Question: I have just started learning scala. I was trying to write a function to reverse a List of any arbitrary type.
Below is the code:
'''
def reverse [A] (l:List[A]):List[A] = {
val size:Int = lenList(l) // i have implemented this func separately
if (l.isEmpty) List()
else {
var newList = List()
for (i <- 1 to size)
{
var temp = l(size - i)
newList = newList :+ temp //type mismatch error here
}
newList
}
}'
'''
This is the error when the above code was compiled:

When I changed the 'newList' declaration to 'var newList = List<URL> the code compiled successfully.
My question is:
1. Why is there a type mismatch on the line newList = newList :+ temp when newList is of type List[Nothing] and temp is an element of type A?
2. Why does the compiler say, Found:List[A] when there is no List[A] type involved in the statement?
3. Could anybody tell me the reason why this particular type mismatch error occurred?
4. Also I want to know the reason of why the code compiled when I changed the declaration?
5. What effect my declaration had on the statement which was initially throwing the error?
I believe below error message would have been justified in this situation
'''
found:List[Nothing]
Required:List[A]
'''
rather than what I encountered:
'''
found:List[A]
Required:List[Nothing]
'''
As 'newList' of type 'List[Nothing]' was used in the statement and the element I tried to append was of 'type A' then it is understandable that required type should be 'List[A]'.
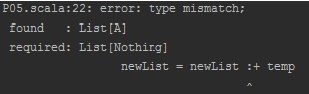
Answer: When you do:
'''
var newList = List()
'''
The type of the 'newList' is 'List[Nothing]'. And if you are new to scala, 'Nothing' is a subtype of every other type. Practically it is kind of useless, when we have to write any data to it. We will see why so.
When you do 'newList :+ temp', you are appending temp (of type 'A') to a 'List[Nothing]'. So for the compiler, the type inference predicts that this new list must be of type 'List[A]'. (Think of it as, if you creating a list of lions, birds and snakes, wont you call this new list as a list of animals?)
So the generated list is of type 'List[A]'. And then you try assigning it to itself ('newList ='). Which originally is a 'List[Nothing]'. In scala, with 'var', you can change the value but not the type. And here we are trying to change the type of 'newList' from 'List[Nothing]' to 'List[A]'.
Hence the error and its explanation